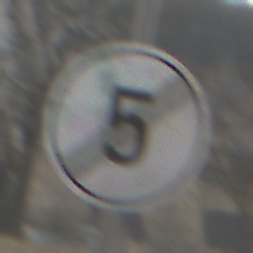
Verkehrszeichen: EndeGeschwindigkeit5
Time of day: MorningAfternoon
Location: Outdoor (Nature)
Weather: PartlyCloudy
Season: Autumn
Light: Natural